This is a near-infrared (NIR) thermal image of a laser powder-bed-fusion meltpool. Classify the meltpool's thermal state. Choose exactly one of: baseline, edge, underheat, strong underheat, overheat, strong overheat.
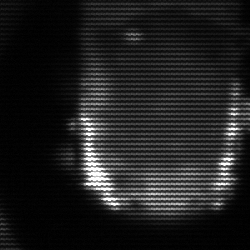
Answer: baseline